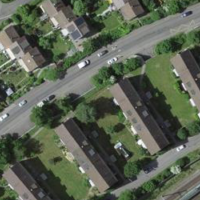
EUNIS habitat code: 55
Species observed at this site:
Pholidoptera griseoaptera